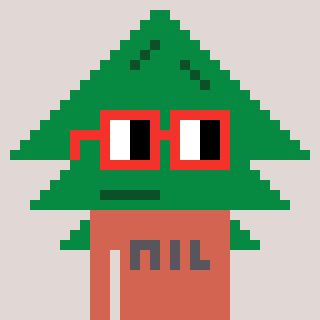
a pixel art character with square red glasses, a fir-shaped head and a peachy-colored body on a warm background